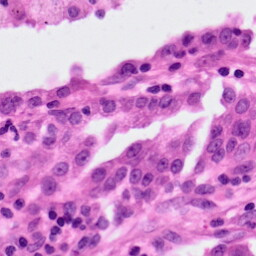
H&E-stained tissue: Lung